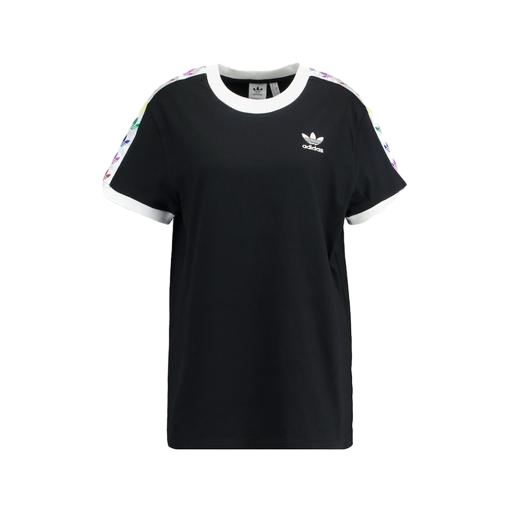
multicolor tee w/, multicolor black t-shirt, multicolor short-sleeve, white background